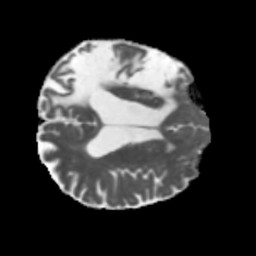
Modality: MD
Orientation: axial
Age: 52
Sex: male
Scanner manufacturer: siemens
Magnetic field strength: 3 T
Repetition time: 5.47 s
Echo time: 0.0854 s